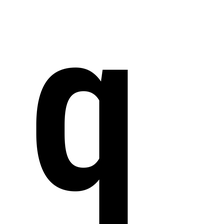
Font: Roboto_Condensed_SemiBold